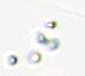
Label: Phaeocystis